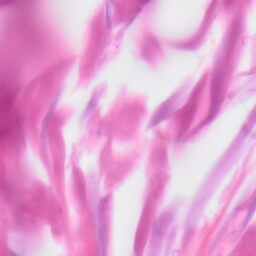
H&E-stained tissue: Skin